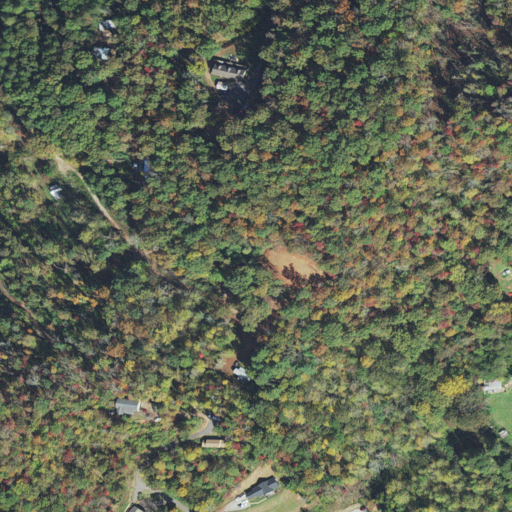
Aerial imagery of gap in North Carolina named Campbell Gap containing deciduous forest, open development, mixed forest, pasture, and low intensity development